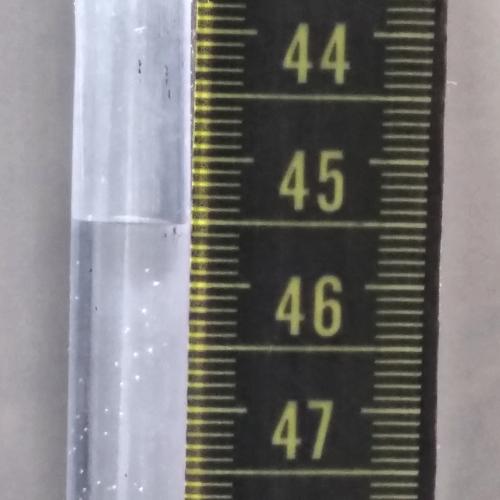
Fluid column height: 45.5 cm